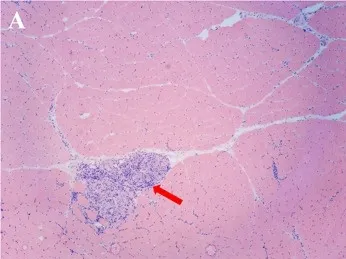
Histopathological examination of a mass and the nearby muscles. (A) Skeletal muscle HE staining, arrows indicate several well-formed inflammatory granulomas embedded among the muscle fibers (x50).
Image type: pathology (h&e)